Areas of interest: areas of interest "Industrial Park"
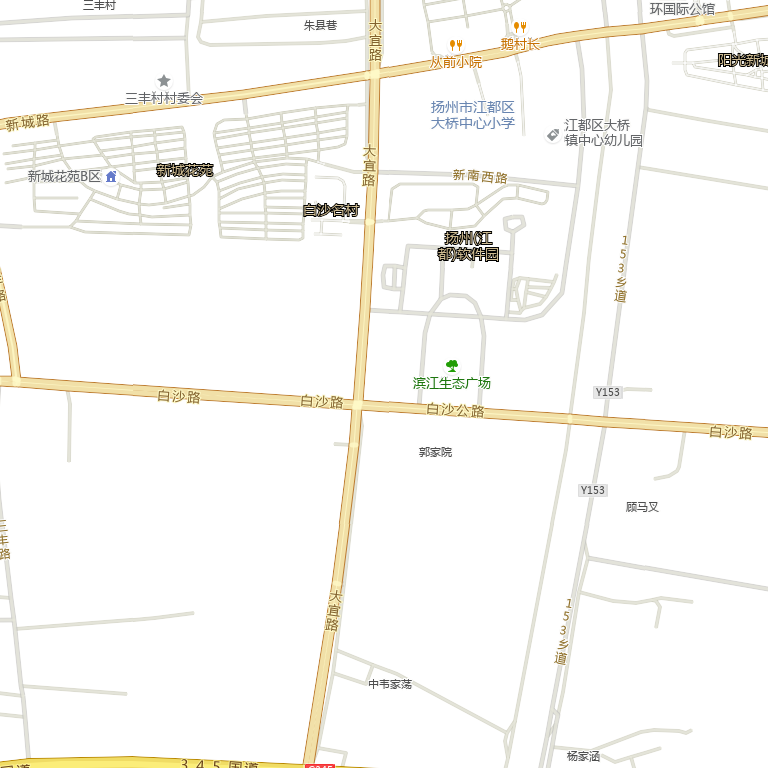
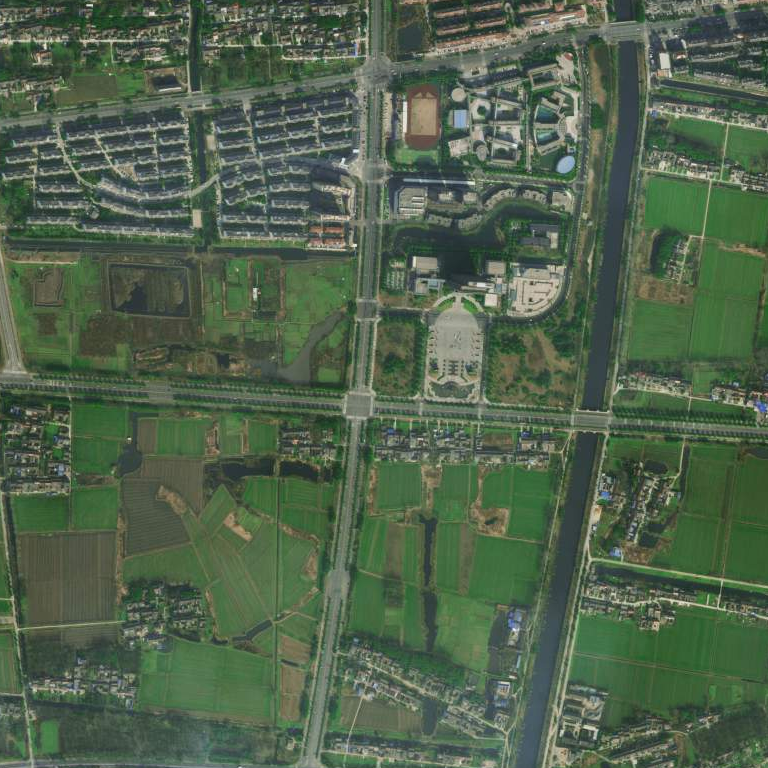